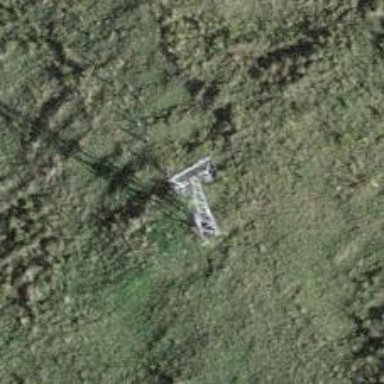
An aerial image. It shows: Pylon for aerialway.